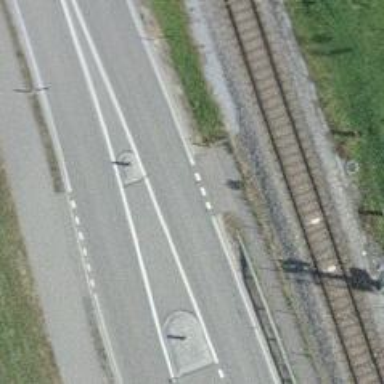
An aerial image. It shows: Uncontrolled road crossing with pedestrian island.